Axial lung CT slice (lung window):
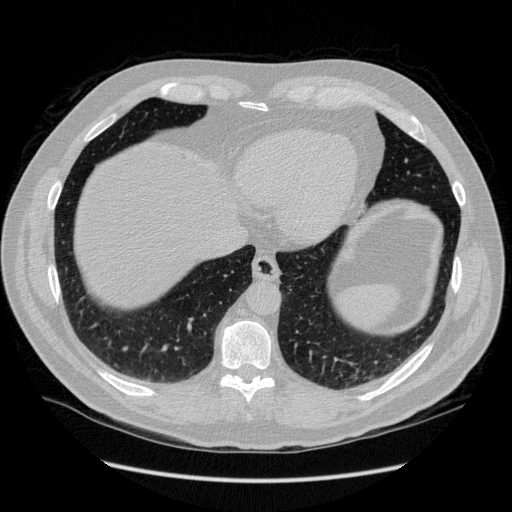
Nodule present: no